Field crop: maize
Growth stage: 2
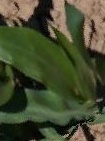
Species: maize